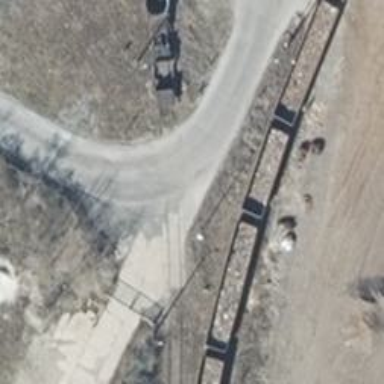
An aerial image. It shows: Railway level crossing.